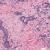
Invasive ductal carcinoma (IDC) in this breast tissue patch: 0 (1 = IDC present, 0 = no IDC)